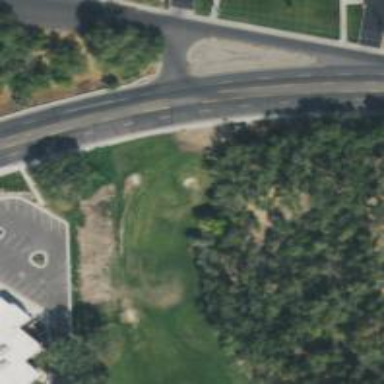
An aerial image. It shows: Disc golf basket.